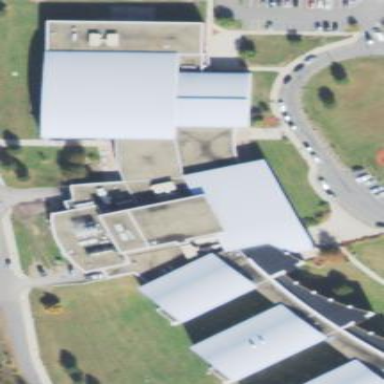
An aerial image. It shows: School building.